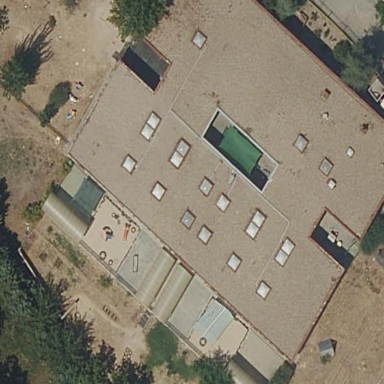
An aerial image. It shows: Kindergarten.